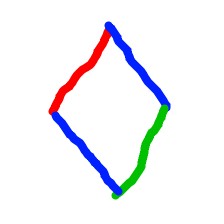
Shape: rhombus